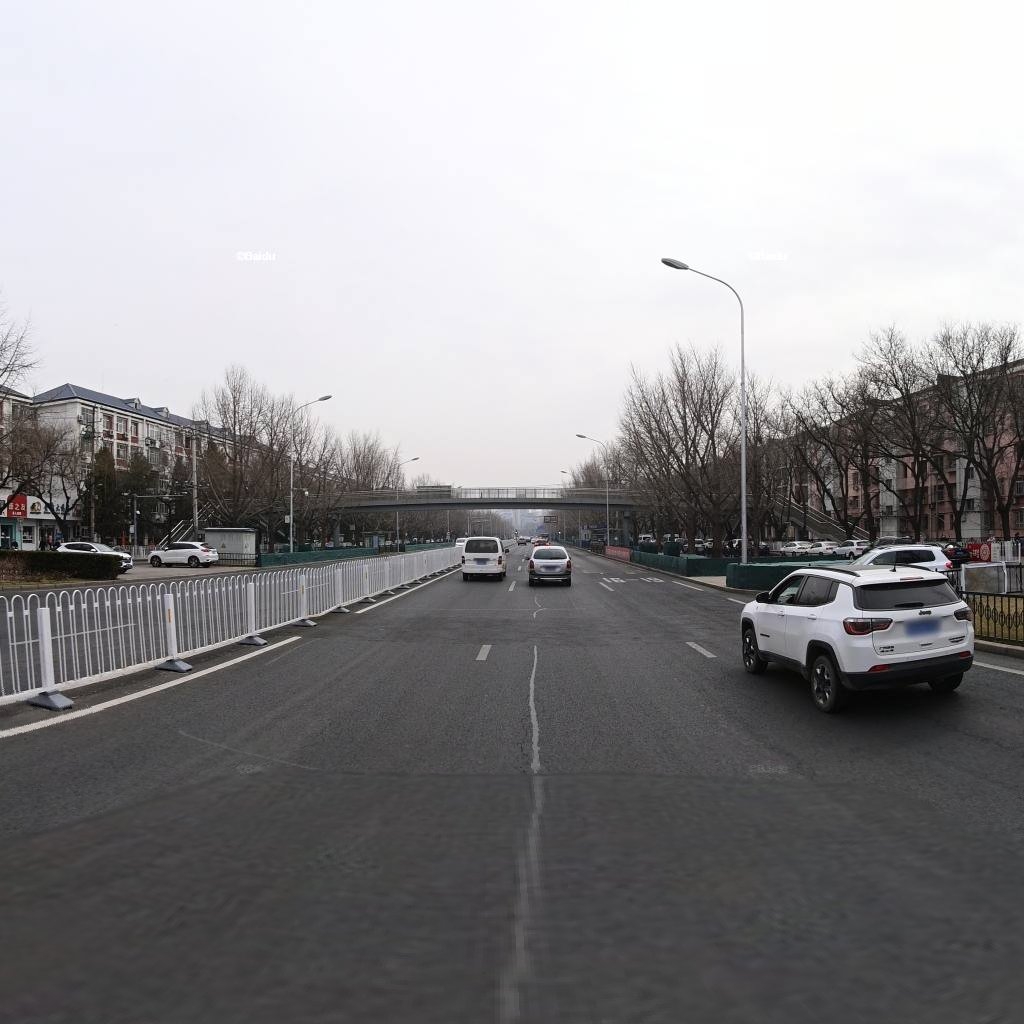
Region: Haidian
Road damage annotations: transverse patch, longitudinal patch, longitudinal patch, longitudinal patch, transverse patch